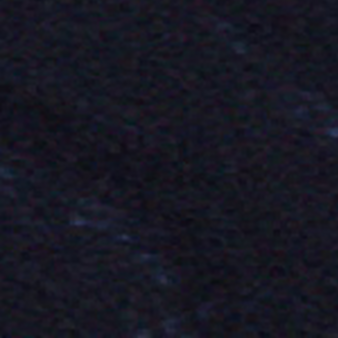
Label: other